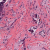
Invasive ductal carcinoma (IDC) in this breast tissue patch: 1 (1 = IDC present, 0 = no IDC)